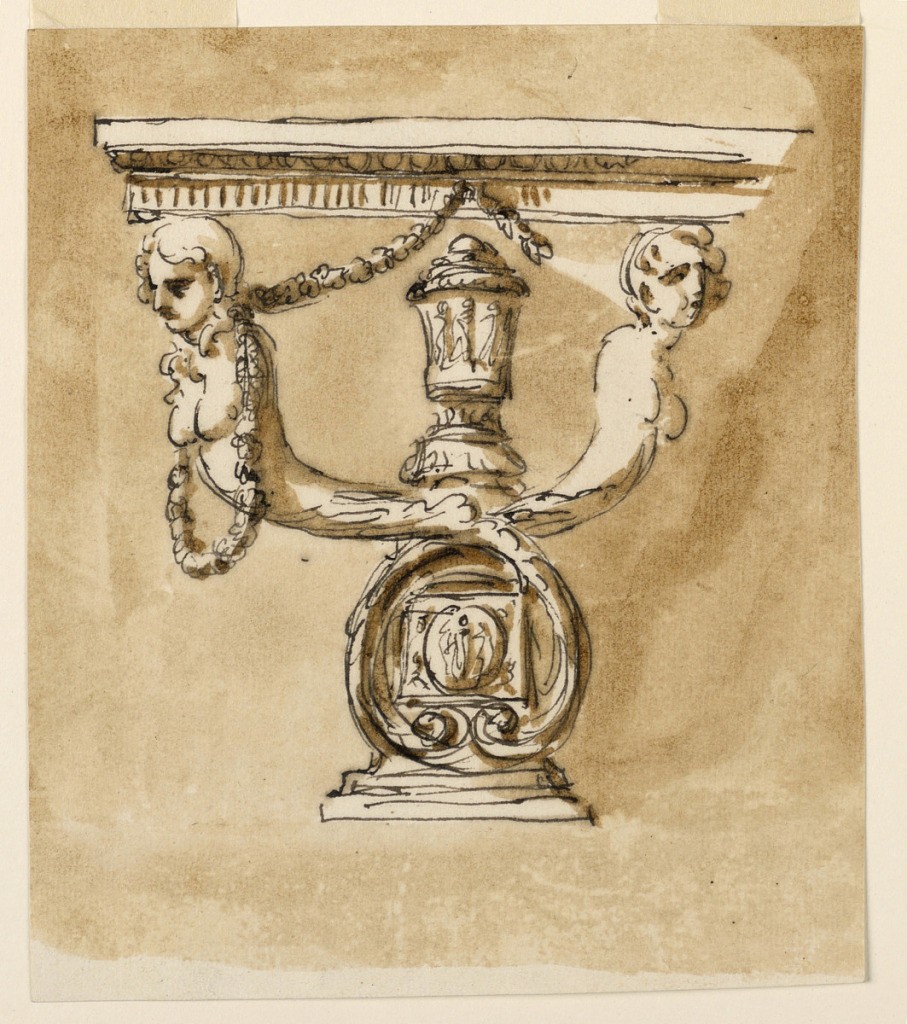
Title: Console table
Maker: Giuseppe Barberi, Italian, 1746–1809
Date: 1746–1809
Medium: Pen and brown ink, brush and brown wash on off-white laid paper
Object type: Drawing
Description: Design for a Console Table.